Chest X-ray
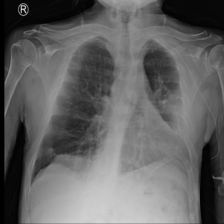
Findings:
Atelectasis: negative
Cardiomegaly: negative
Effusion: negative
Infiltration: negative
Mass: negative
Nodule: negative
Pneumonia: negative
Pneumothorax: negative
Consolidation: negative
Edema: negative
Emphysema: negative
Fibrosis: negative
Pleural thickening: negative
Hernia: negative